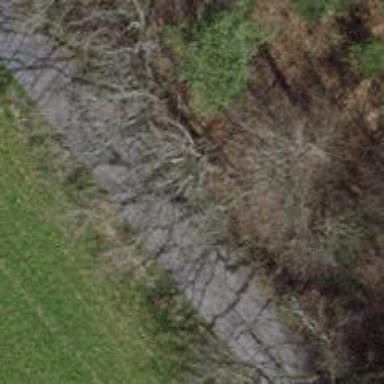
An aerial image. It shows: Brown bench.